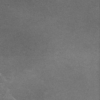
Label: dusty